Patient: sex M, age 48
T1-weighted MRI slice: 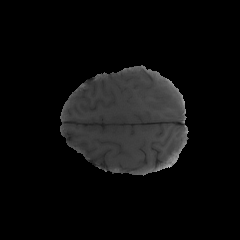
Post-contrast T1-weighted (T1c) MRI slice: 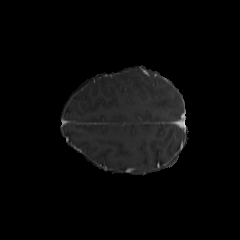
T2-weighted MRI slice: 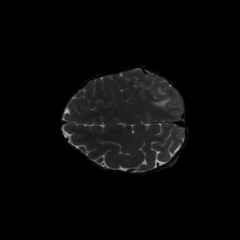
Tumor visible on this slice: yes
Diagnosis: Glioblastoma, IDH-wildtype
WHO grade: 4